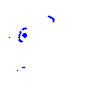
Particle: electron